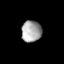
Tissue: lung
Cell type: Endothelial cells
Senescence score: 0.6907
Nuclear area (px): 421
Mean DAPI intensity: 164.979